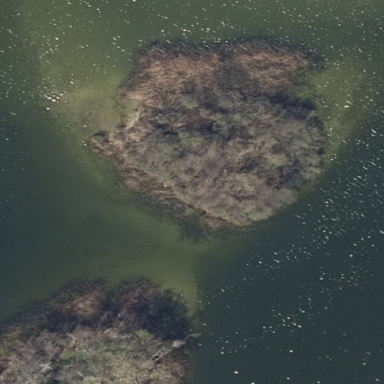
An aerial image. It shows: Islet covered with scrub vegetation.